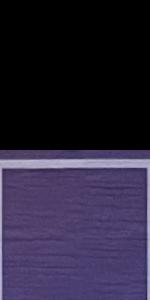
Label: Empty